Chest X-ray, PA view. Patient: 33 years old, sex M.
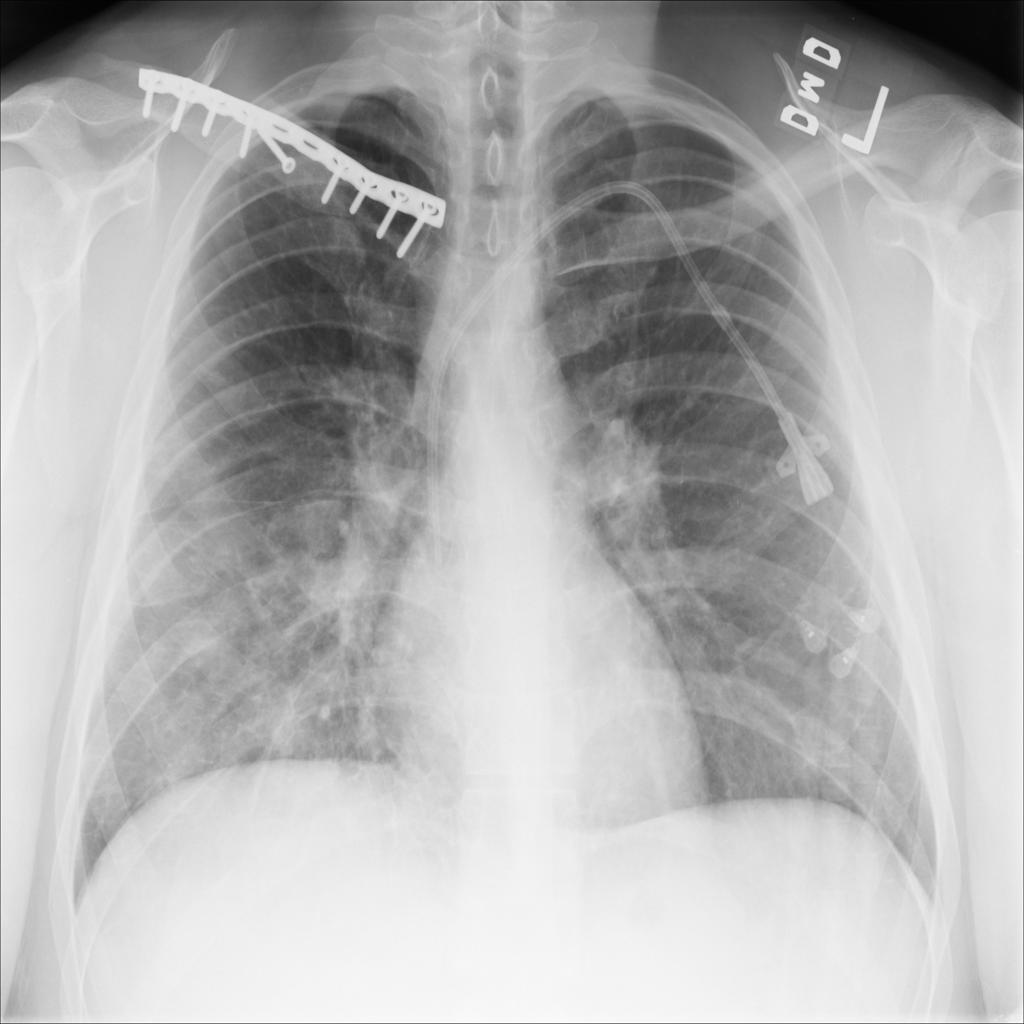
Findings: Edema